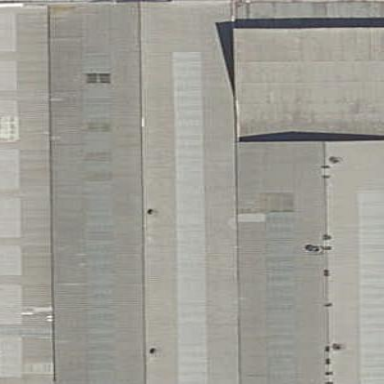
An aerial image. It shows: Industrial building.